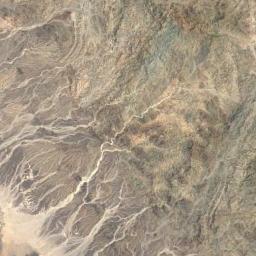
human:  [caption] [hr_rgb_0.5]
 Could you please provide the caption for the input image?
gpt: The mountain has a rugged surface and its rocks are yellow .

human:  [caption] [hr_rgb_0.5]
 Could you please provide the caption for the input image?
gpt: There is not the even mountain .

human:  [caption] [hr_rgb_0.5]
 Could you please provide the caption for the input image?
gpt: Seventy percent of the area on this mountain is covered by vegetation .

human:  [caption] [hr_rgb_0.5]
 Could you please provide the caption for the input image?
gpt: The mountain is consist of half of black soil and half of yellow soil .

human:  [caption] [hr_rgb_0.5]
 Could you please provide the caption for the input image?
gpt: There are some cracks on the yellow mountain .